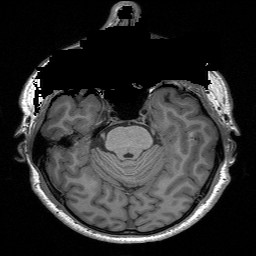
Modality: T1w
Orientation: coronal